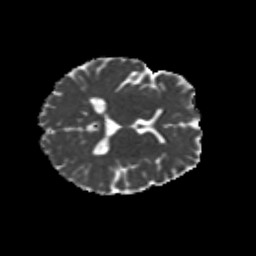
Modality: MD
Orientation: axial
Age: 30
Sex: female
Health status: healthy
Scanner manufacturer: siemens
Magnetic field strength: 3 T
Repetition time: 8.6 s
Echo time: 0.095 s